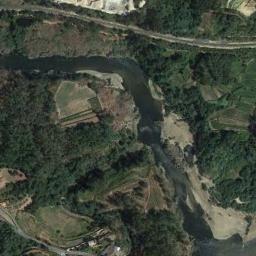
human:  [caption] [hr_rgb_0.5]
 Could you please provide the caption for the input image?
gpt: The dark green river goes through the forest .

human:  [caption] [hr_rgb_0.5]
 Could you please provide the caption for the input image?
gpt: The river goes through farmland and trees .

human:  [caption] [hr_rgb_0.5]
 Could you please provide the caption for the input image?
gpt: Many trees are around the river .

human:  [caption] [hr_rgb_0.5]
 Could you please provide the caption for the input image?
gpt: A curved, Approximately right-angled, Light green river with small islands, Green and tan mixed fields on both sides, And forests .

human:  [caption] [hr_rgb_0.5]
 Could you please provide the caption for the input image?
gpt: There are many green trees near the river .